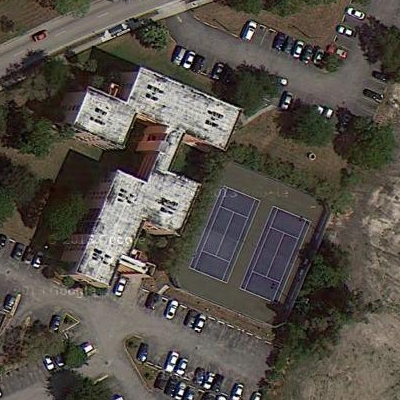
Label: cIndustry